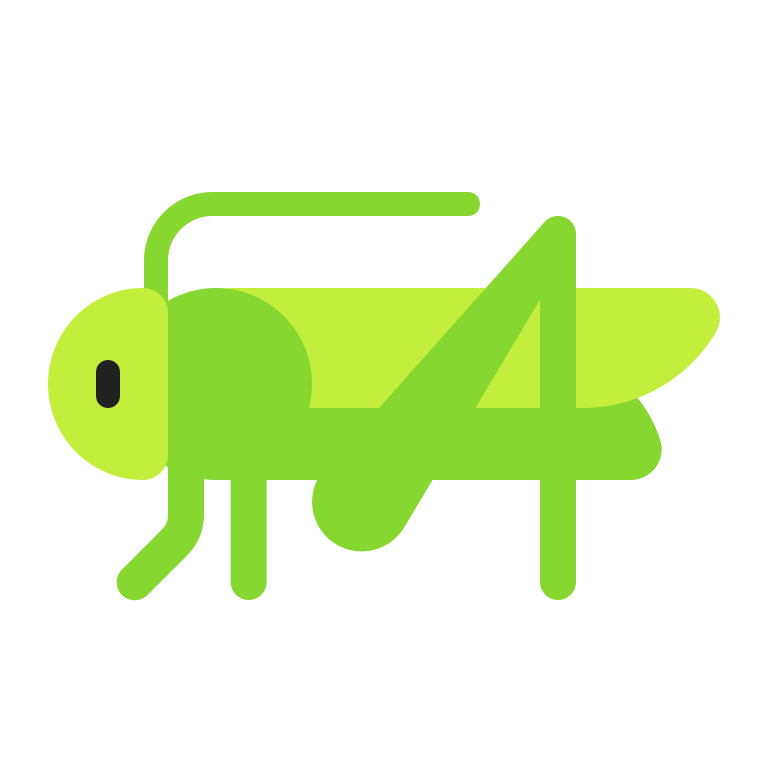
cricket flat